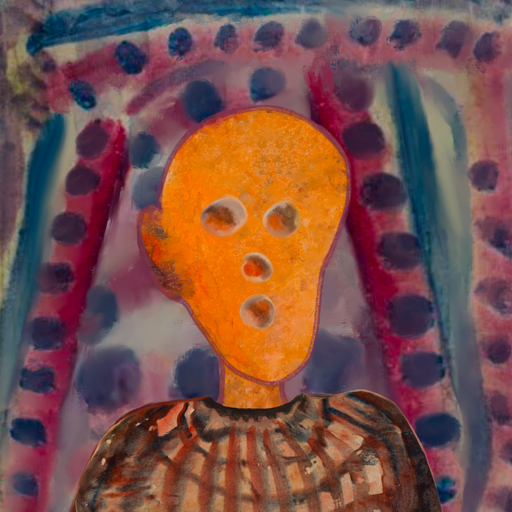
Background: HillGirl, Head And Neck Front: Hypocrite, Face Front: Rupkatha, Bust: Orphan, Hair Front: Blank, Head Accessory: Blank, Second Necklace: Blank, Necklace: Blank, Baby: Blank